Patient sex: M
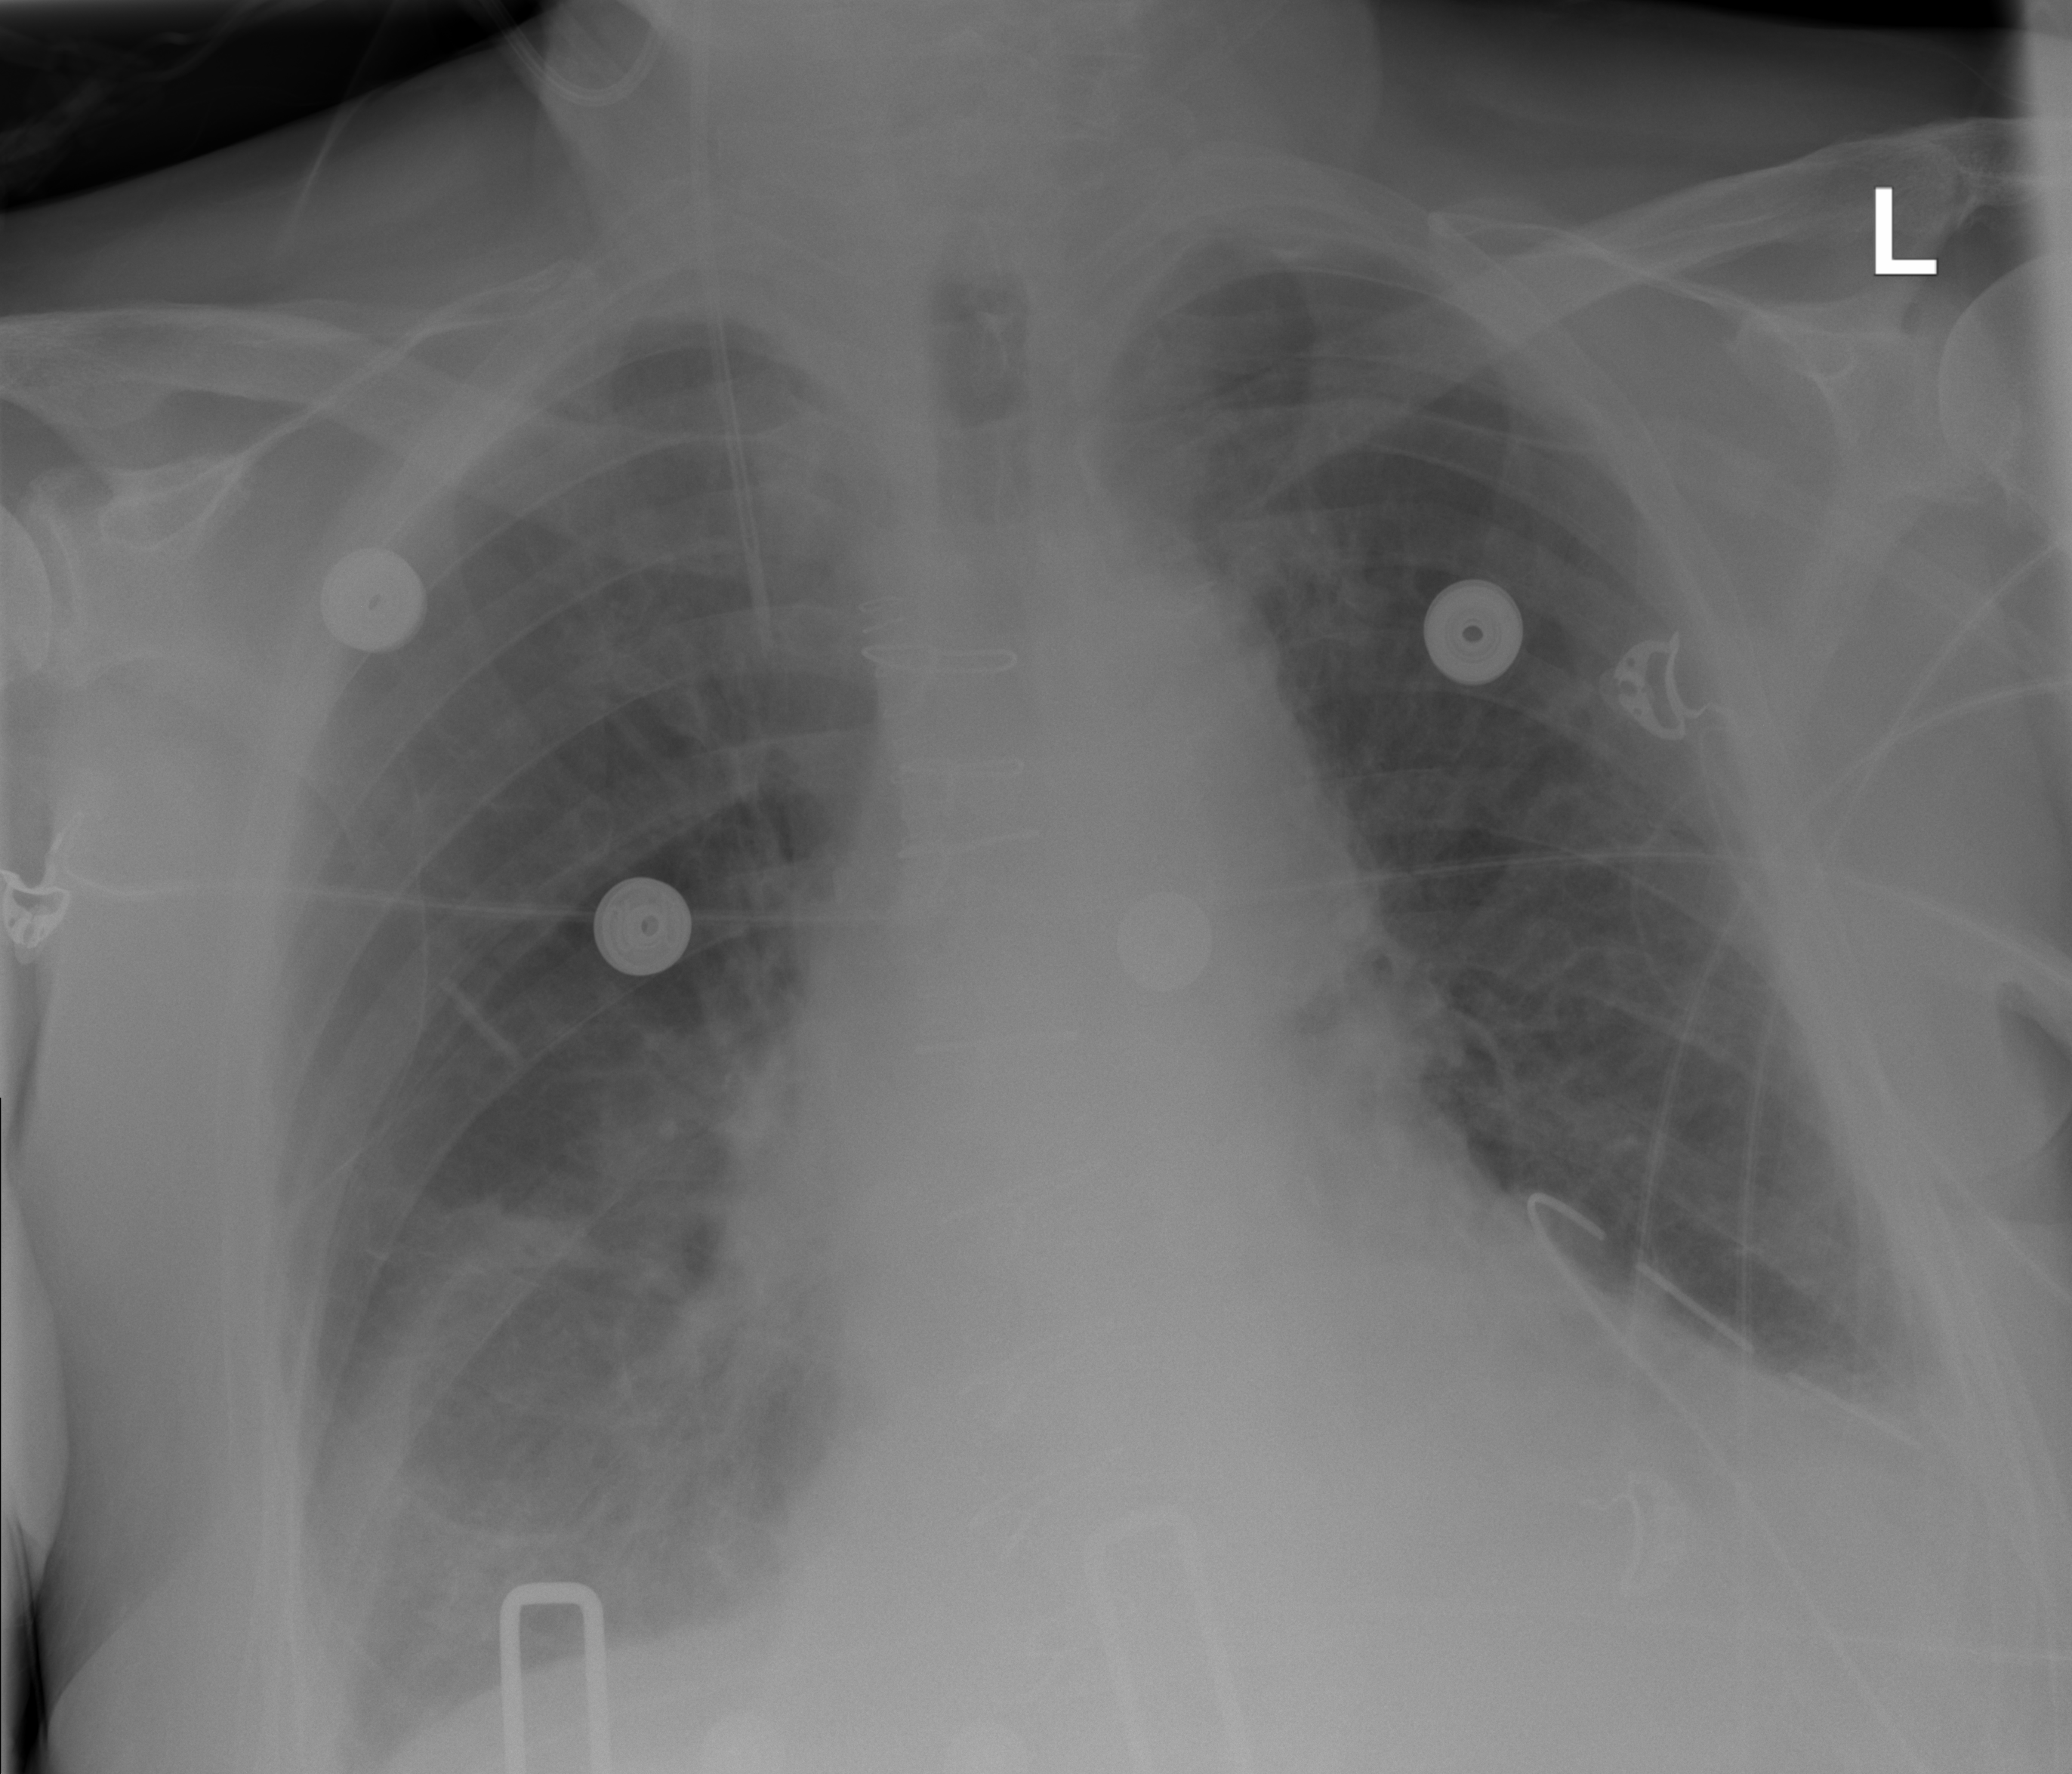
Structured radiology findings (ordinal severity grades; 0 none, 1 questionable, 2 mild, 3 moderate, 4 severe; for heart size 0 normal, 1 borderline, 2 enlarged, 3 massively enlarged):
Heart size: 1
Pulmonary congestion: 2
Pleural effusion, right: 1
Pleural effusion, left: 1
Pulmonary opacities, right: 0
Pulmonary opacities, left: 0
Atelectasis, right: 2
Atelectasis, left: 2